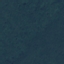
Label: Forest